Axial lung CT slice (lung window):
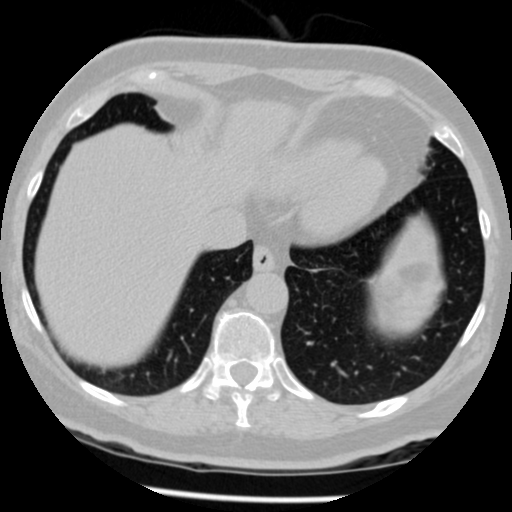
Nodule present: no